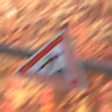
Verkehrszeichen: Arbeitsstelle
Umgebung: Outdoor, Urban
Tageszeit: MorningAfternoon
Wetter: Clear
Licht: Natural
Jahreszeit: NotSpecified
Kontrast: MediumContrast